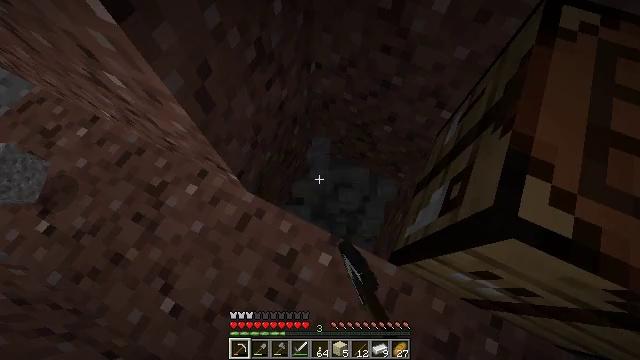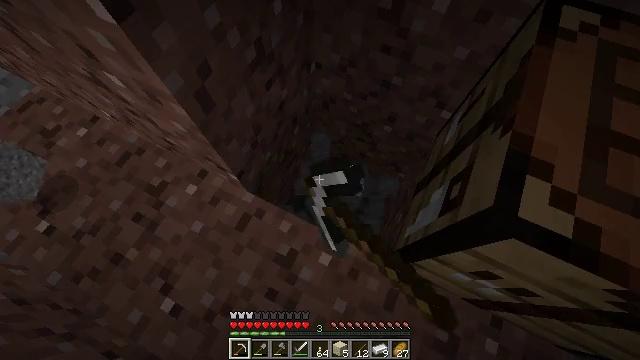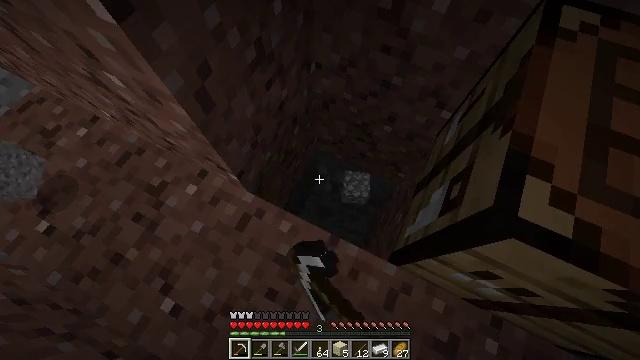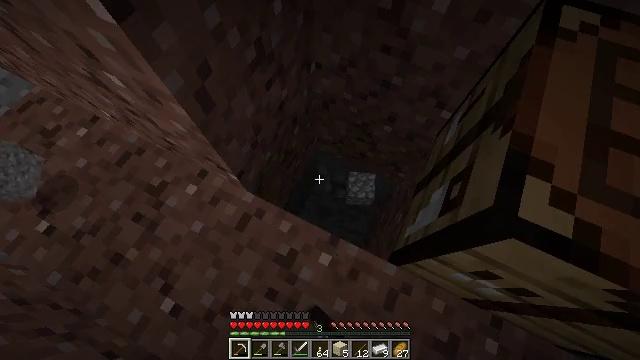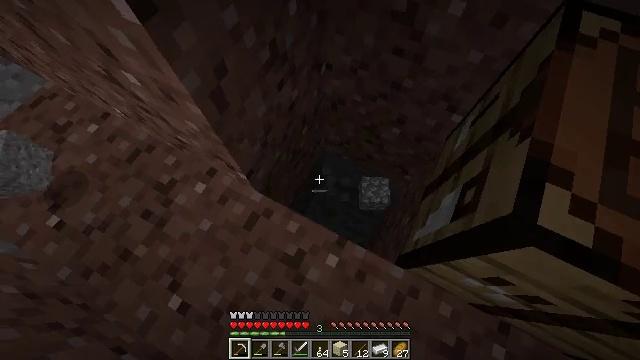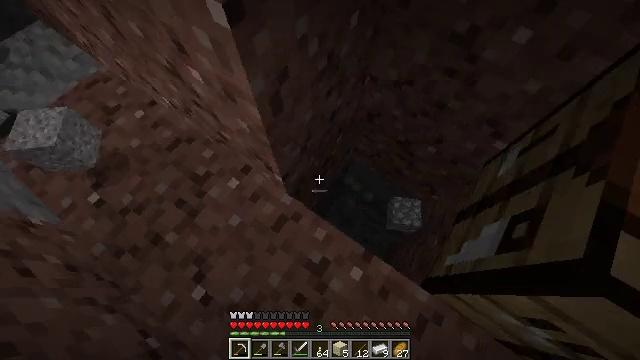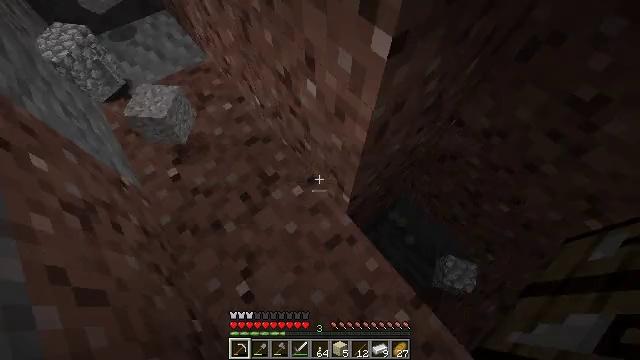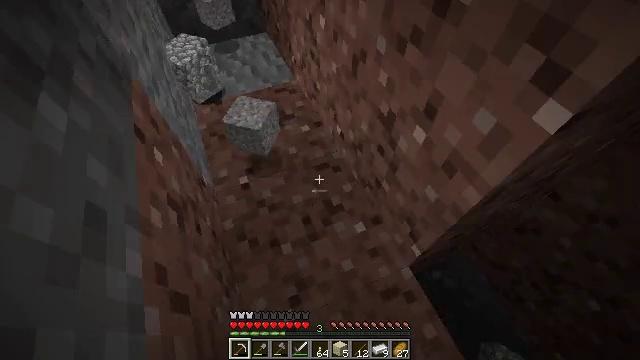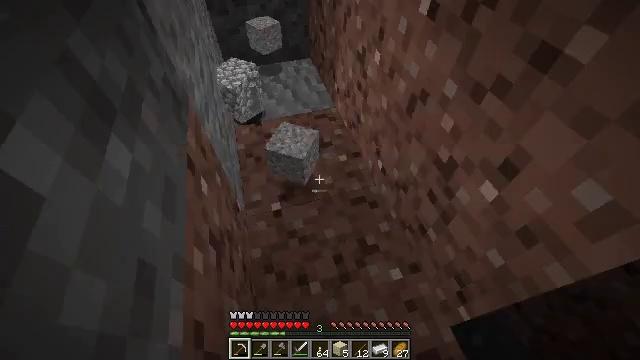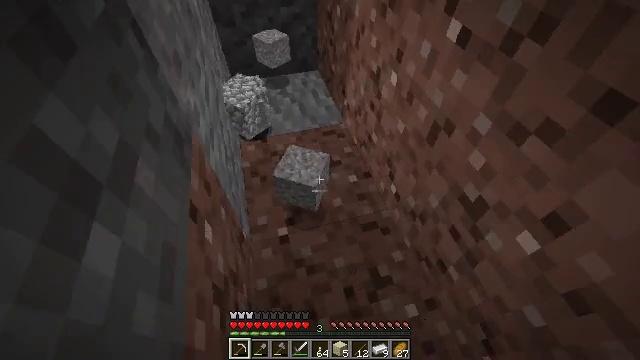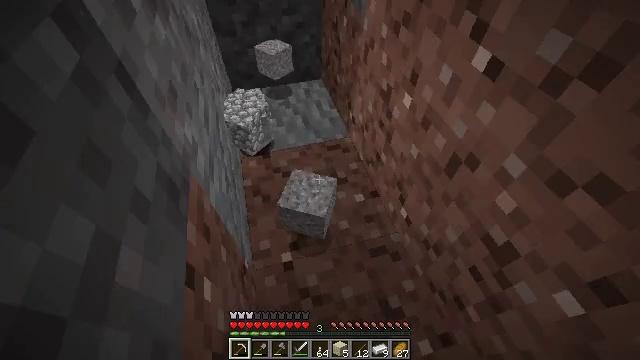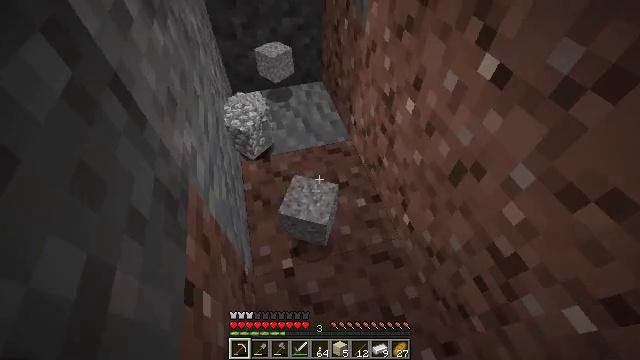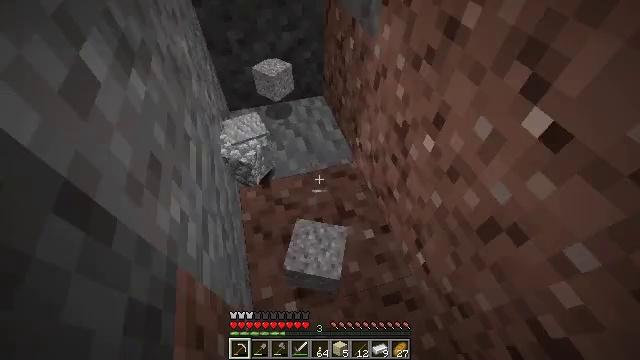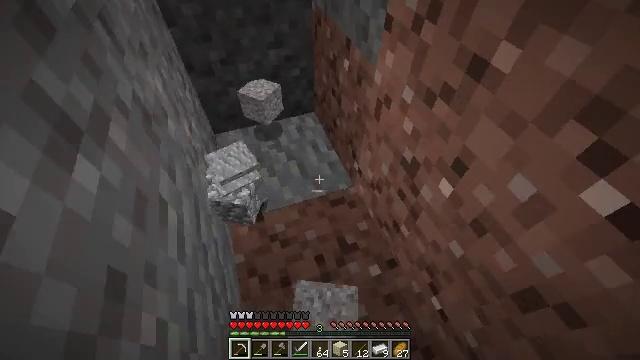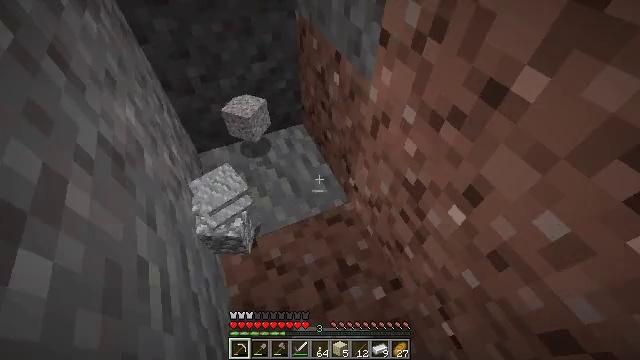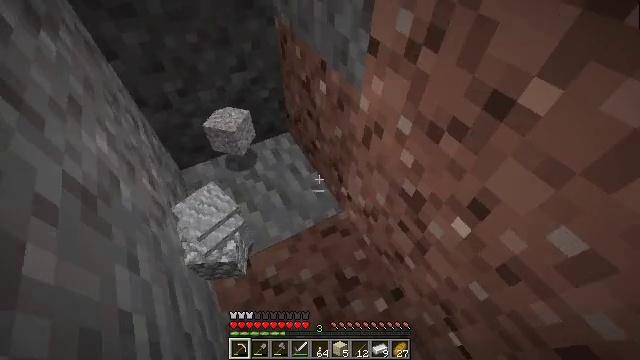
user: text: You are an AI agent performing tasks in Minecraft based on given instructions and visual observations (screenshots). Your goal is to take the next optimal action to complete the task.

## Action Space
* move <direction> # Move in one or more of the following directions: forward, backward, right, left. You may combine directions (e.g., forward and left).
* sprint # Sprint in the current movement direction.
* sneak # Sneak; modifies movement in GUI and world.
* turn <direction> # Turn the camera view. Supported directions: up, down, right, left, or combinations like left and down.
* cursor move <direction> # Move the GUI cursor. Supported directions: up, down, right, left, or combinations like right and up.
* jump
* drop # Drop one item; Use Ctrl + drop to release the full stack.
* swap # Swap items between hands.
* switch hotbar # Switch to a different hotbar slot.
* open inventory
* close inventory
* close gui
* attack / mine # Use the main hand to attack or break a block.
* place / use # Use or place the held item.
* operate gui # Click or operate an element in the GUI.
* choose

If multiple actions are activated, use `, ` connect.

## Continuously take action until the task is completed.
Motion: motion action
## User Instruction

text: Remove an oak fence gate from the inventory.
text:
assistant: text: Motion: attack / mine
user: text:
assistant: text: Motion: attack / mine
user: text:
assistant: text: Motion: attack / mine
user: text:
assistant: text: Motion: move left, turn left
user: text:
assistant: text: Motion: move left, turn left and up
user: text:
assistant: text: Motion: move left, turn left and up
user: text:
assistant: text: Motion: move forward and move left, turn left and up
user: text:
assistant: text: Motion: move forward and move left, turn left and up
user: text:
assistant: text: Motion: move forward and move left
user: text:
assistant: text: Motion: move forward and move left
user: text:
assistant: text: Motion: move forward and move left
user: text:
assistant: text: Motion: move forward and move left
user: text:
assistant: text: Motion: move forward and move left, turn right
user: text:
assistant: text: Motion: move forward and move left, turn right
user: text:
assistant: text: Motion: move forward and move left, turn right
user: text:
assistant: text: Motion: move forward and move left, turn right
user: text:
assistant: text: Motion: move forward and move left, turn right
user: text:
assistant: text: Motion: move forward and move left, turn right
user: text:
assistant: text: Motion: move forward and move left, turn right
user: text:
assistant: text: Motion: move forward and move left, turn right
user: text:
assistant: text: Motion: move left, turn right
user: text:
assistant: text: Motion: turn right
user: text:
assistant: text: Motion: turn right
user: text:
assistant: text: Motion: turn right
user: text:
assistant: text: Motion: no_op
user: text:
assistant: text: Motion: move right
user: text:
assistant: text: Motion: move right
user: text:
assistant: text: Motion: move right
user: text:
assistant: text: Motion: move right
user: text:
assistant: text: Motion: move right